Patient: sex M, age 35
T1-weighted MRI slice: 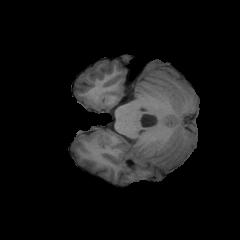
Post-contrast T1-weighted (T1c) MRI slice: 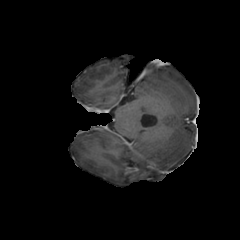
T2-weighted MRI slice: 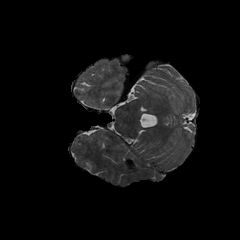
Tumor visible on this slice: no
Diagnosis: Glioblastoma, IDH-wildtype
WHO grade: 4